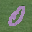
Label: 0